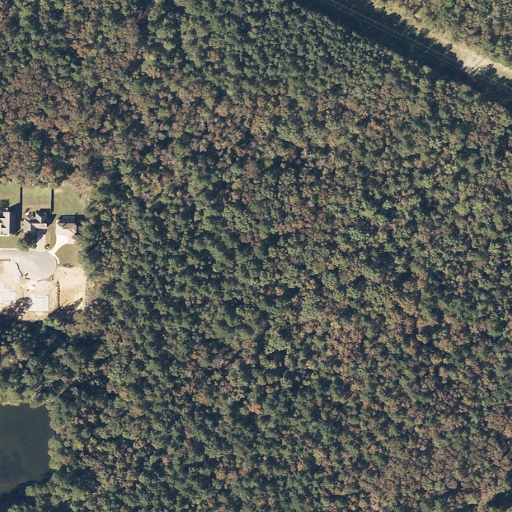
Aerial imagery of valley in Alabama named Shades Valley containing deciduous forest, woody wetlands, mixed forest, evergreen forest, open development, open water, low intensity development, medium intensity development, and shrub